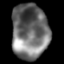
Tissue: lung
Cell type: Epithelial cells
Senescence score: 0.5604
Nuclear area (px): 1982
Mean DAPI intensity: 110.741